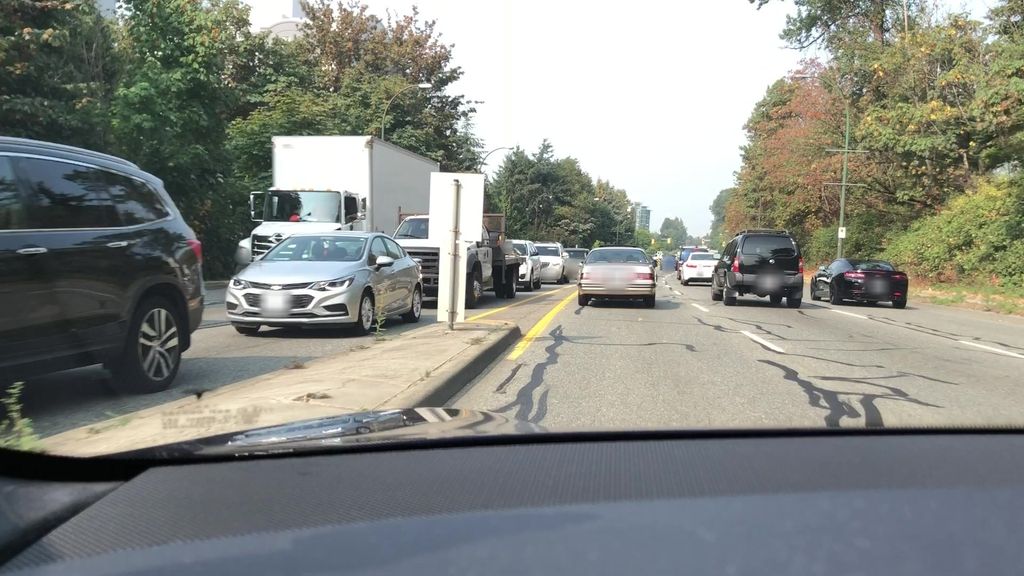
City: vancouver